Question: My User has the following selection in his Gdoc.

Now from the sidebar he wants to to replace the selection he made on the document. The GAS question is if it is possible to do that at once, something like:
'var selection = DocumentApp.getActiveDocument().getSelection()'
'selection.replace("newtext")'
Or do I have to loop through 'selection.getRangeElements()' in order to delete them (or replace them) and than in someway place the new text in that position?
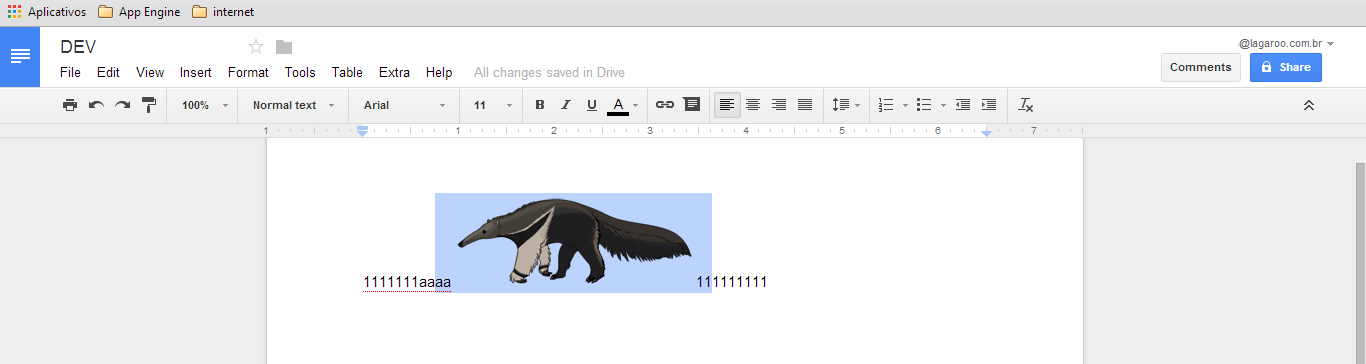
Answer: Not, that's not possible (well, if it is, it's not documented).
You have to loop through the selected elements, mainly because the selection may take part of paragraphs, forcing you to manage that. i.e. deleting just the selected part. And for completed selected elements, you can just remove them entirely (like images).
Here's an implementation on how to do this (part of the Kaylan's Translate script modified by me to properly replace images and partially selected paragraphs.
'''
function replaceSelection(newText) {
var selection = DocumentApp.getActiveDocument().getSelection();
if (selection) {
var elements = selection.getRangeElements();
var replace = true;
for (var i = 0; i < elements.length; i++) {
if (elements[i].isPartial()) {
var element = elements[i].getElement().asText();
var startIndex = elements[i].getStartOffset();
var endIndex = elements[i].getEndOffsetInclusive();
var text = element.getText().substring(startIndex, endIndex + 1);
element.deleteText(startIndex, endIndex);
if( replace ) {
element.insertText(startIndex, newText);
replace = false;
}
} else {
var element = elements[i].getElement();
if( replace && element.editAsText ) {
element.clear().asText().setText(newText);
replace = false;
} else {
if( replace && i === elements.length -1 ) {
var parent = element.getParent();
parent<URL>;
replace = false; //not really necessary since it's the last one
}
element.removeFromParent();
}
}
}
} else
throw "Hey, select something so I can replace!";
}
'''